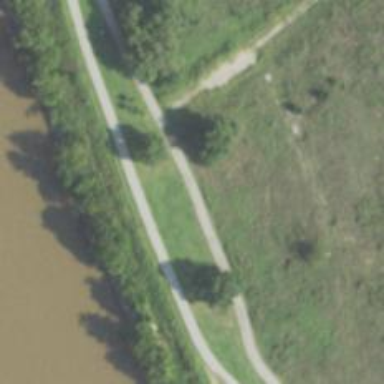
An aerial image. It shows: Asphalt cycleway.